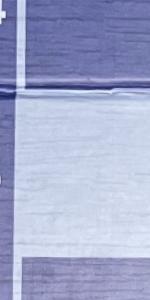
Label: Empty